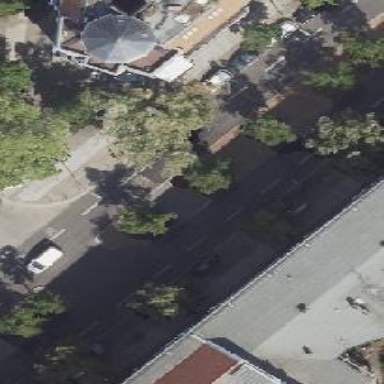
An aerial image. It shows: Unmarked crossing on footway.